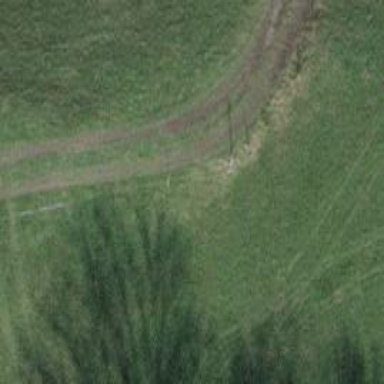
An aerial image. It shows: Track road with grade4 tracktype.